Aerial crown-view tile of a tropical tree (Barro Colorado Island, Panama), acquired 20250715:
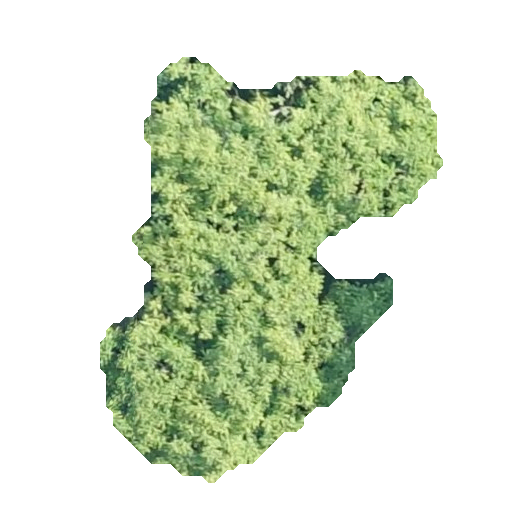
Species: Spondias mombin
GBIF accepted scientific name: Spondias mombin
Crown area: 134.694 m²